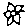
Label: flower